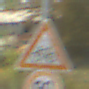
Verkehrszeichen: RadverkehrRechts
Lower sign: Geschwindigkeit90
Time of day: Midday
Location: Outdoor (Suburban)
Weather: PartlyCloudy
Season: Summer
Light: Natural